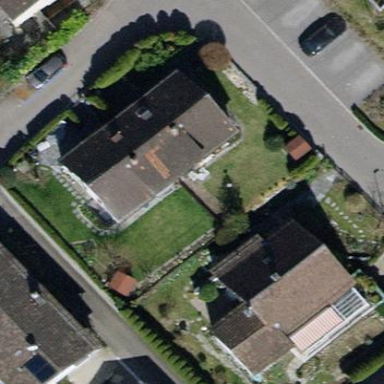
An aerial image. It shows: Building with tiled roof.